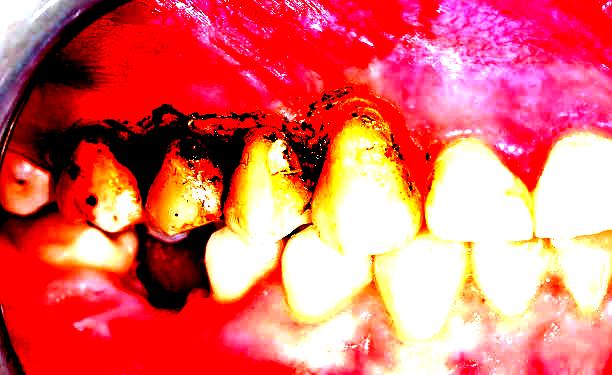
Condition: Calculus